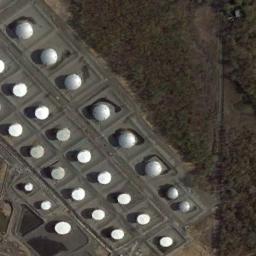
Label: storage_tank